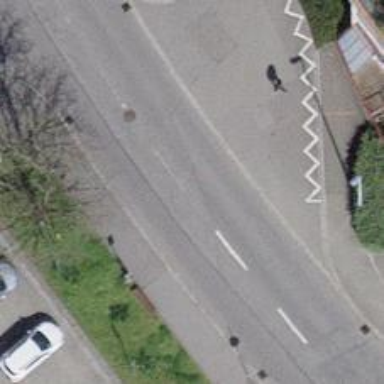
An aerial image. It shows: Residential road with asphalt surface. There are sidewalks on both sides and shared lane for cyclists.